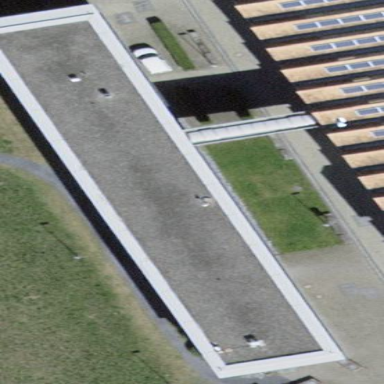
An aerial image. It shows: University building.